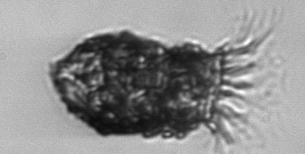
Label: Stenosemella_pacifica